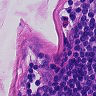
Metastatic tissue present: no